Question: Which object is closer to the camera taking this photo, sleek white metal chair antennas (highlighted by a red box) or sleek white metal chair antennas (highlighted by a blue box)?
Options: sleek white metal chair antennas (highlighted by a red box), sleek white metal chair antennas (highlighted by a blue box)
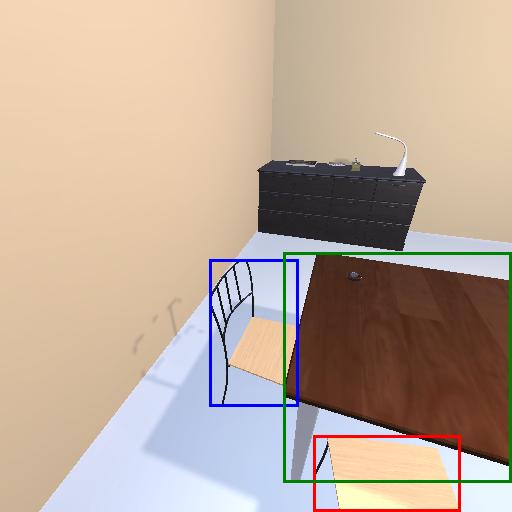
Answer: sleek white metal chair antennas (highlighted by a red box)